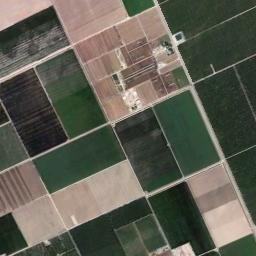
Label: rectangular_farmland